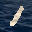
Label: 1